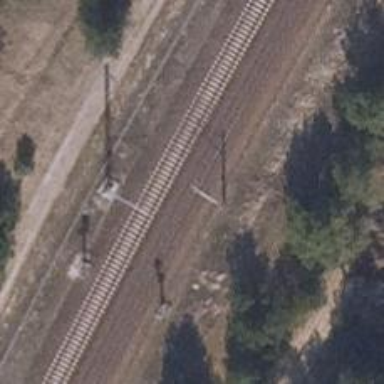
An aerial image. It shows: Milestone along the railway with catenary mast.